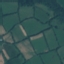
Land use / land cover class: Pasture